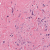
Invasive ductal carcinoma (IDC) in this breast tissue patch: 0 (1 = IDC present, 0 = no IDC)